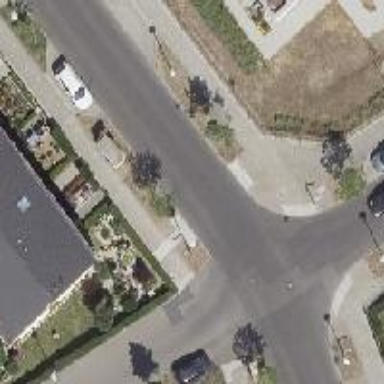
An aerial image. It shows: Residential road with asphalt surface. There are separate sidewalks on both sides.